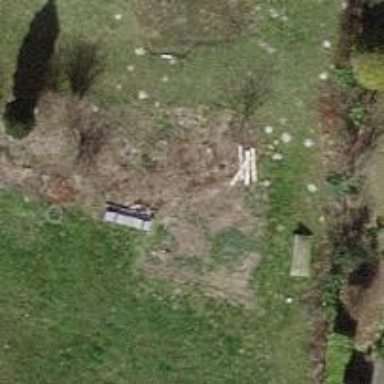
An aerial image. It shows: Deciduous broadleaved tree in garden.